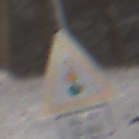
Verkehrszeichen: Lichtzeichenanlage
Zusatzzeichen unten: ZeitangabenMitBeschraenkungAufWochentage2
Umgebung: Outdoor, Nature
Tageszeit: MorningAfternoon
Wetter: PartlyCloudy
Licht: Natural
Jahreszeit: Winter
Kontrast: HighContrast